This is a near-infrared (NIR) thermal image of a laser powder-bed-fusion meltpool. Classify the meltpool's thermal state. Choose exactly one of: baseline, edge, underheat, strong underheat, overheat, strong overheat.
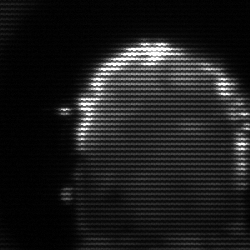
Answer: baseline